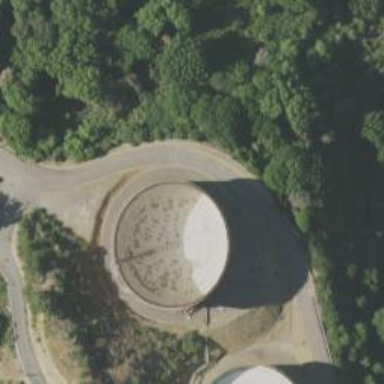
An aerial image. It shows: Building with storage tank.